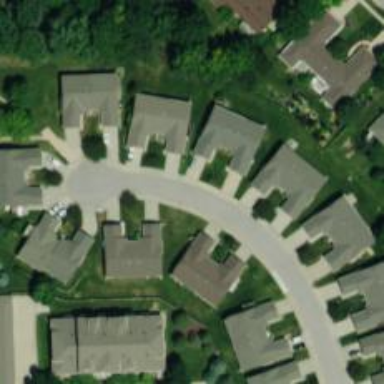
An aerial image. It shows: Living street.